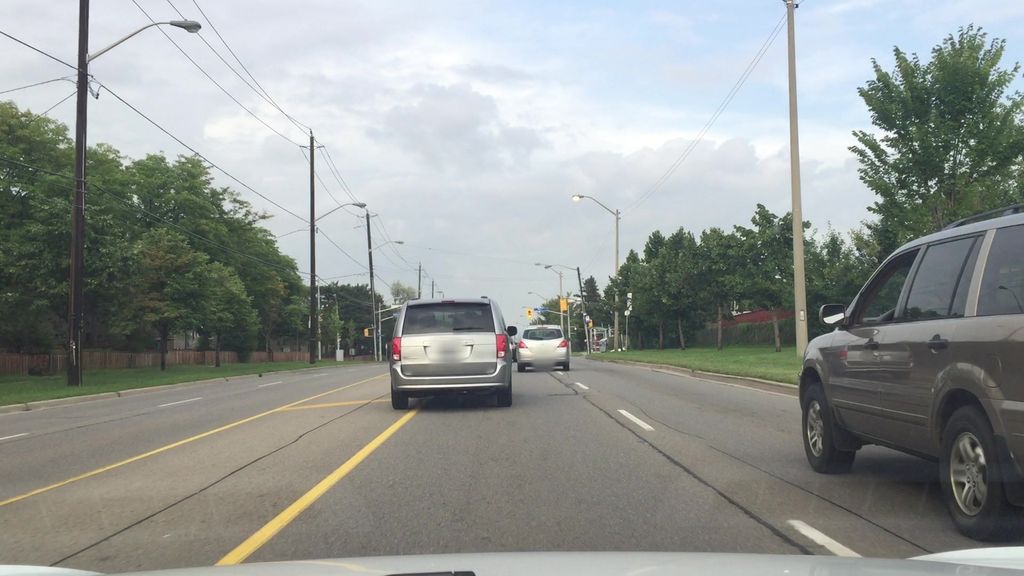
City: toronto